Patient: sex F, age 62
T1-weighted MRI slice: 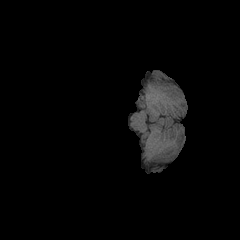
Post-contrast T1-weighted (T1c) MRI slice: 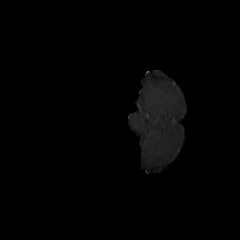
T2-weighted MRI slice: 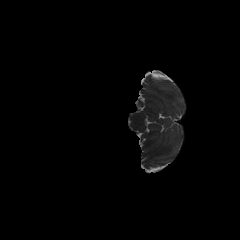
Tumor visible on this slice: no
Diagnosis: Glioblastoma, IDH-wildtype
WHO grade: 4